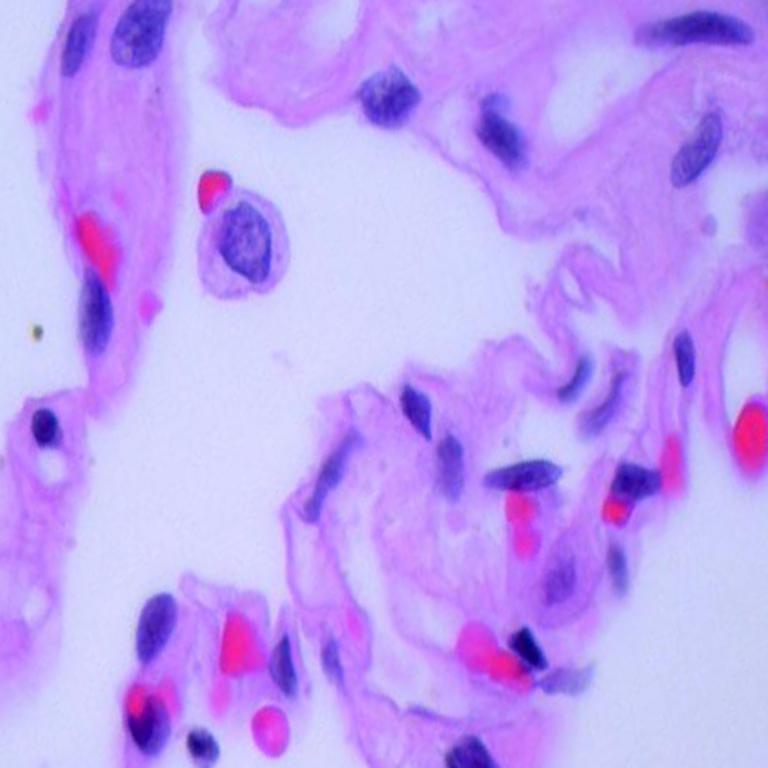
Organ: lung
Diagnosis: benign